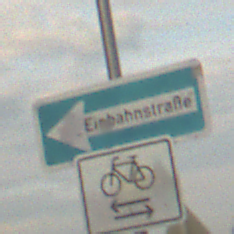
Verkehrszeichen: EinbahnstrasseLinksweisend
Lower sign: RichtungsangabeDurchPfeile9
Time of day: SunriseSunset
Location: Outdoor (RoadRail)
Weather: PartlyCloudy
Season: NotSpecified
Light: Natural